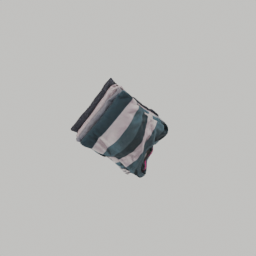
Label: people